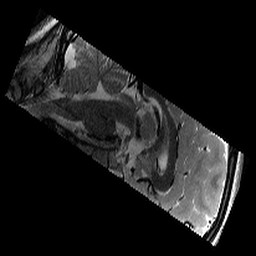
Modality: T2w
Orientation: sagittal
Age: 11
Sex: male
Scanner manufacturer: siemens
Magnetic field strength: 3 T
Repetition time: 9.23 s
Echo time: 0.067 s